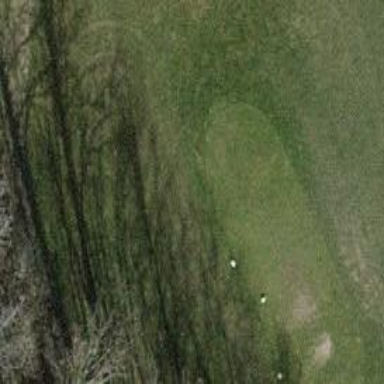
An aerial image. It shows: Grassy area designated as golf tee.